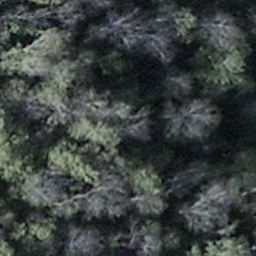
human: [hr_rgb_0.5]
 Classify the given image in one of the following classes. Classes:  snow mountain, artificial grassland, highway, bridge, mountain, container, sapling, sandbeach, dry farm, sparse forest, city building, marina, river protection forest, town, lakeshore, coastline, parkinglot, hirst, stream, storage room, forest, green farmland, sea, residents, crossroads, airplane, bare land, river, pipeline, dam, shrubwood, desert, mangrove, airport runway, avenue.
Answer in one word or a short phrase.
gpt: shrubwood